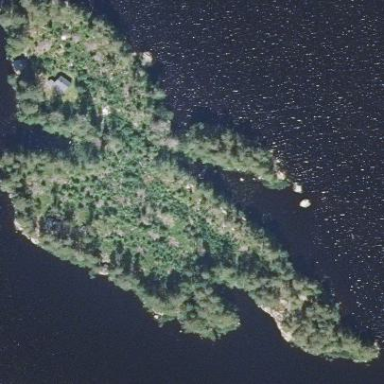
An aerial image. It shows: Islet covered with woodland.